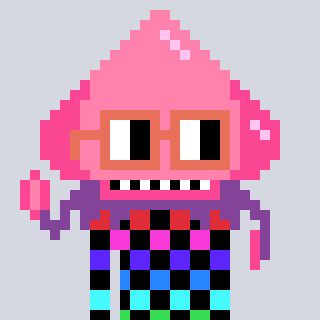
a pixel art character with square orange glasses, a squid-shaped head and a orange-colored body on a cool background